Question: For some unknown reason, I now get this error when I try to publish my cloud service. (I'm shown as logged into visual studio, but the wizard seems to not recognise this - and step 1 of the wizard has a link to "re-enter credentials" - which gives this error too)

The service is a simple one: just a single web role.
I have tried everything I can think of, in this order:
- - - - <URL>
Any help / pointers would be very very welcome, I'm stumped - and I'm stuck with a cloud service that I can't publish to!!!
Here is my visual studio info:
'''
Microsoft Visual Studio Professional 2013
Version 12.0.31101.00 Update 4
Microsoft .NET Framework
Version 4.5.50938
Installed Version: Professional
LightSwitch for Visual Studio 2013 06177-<PHONE>
Microsoft LightSwitch for Visual Studio 2013
Team Explorer for Visual Studio 2013 06177-<PHONE>
Microsoft Team Explorer for Visual Studio 2013
Visual Basic 2013 06177-<PHONE>
Microsoft Visual Basic 2013
Visual C# 2013 06177-<PHONE>
Microsoft Visual C# 2013
Visual C++ 2013 06177-<PHONE>
Microsoft Visual C++ 2013
Visual F# 2013 06177-<PHONE>
Microsoft Visual F# 2013
Visual Studio 2013 Code Analysis Spell Checker 06177-<PHONE>
Microsoft®️ Visual Studio®️ 2013 Code Analysis Spell Checker
Portions of International CorrectSpell™️ spelling correction system ©️ 1993 by Lernout & Hauspie Speech Products N.V. All rights reserved.
The American Heritage®️ Dictionary of the English Language, Third Edition Copyright ©️ 1992 Houghton Mifflin Company. Electronic version licensed from Lernout & Hauspie Speech Products N.V. All rights reserved.
Application Insights Tools for Visual Studio Package 1.0
Application Insights Tools for Visual Studio
ASP.NET and Web Tools 12.4.60425.0
Microsoft Web Developer Tools contains the following components:
Support for creating and opening ASP.NET web projects
Browser Link: A communication channel between Visual Studio and browsers
Editor extensions for HTML, CSS, and JavaScript
Page Inspector: Inspection tool for ASP.NET web projects
Scaffolding: A framework for building and running code generators
Server Explorer extensions for Microsoft Azure Web Apps
Web publishing: Extensions for publishing ASP.NET web projects to hosting providers, on-premises servers, or Microsoft Azure
ASP.NET Web Frameworks and Tools 2012.2 4.1.21001.0
For additional information, visit http://go.microsoft.com/fwlink/?LinkID=309563
ASP.NET Web Frameworks and Tools 2013 5.2.21010.0
For additional information, visit http://www.asp.net/
Common Azure Tools 1.4
Provides common services for use by Azure Mobile Services and Microsoft Azure Tools.
Microsoft Azure HDInsight HQL Service 2.0.1000.0
Language service for Hive query
Microsoft Azure HDInsight Tools for Visual Studio 2.0.1000.0
An integrated development environment for HDInsight application development.
Microsoft Azure Mobile Services Tools 1.3
Microsoft Azure Mobile Services Tools
Microsoft Azure Tools 2.6
Microsoft Azure Tools for Microsoft Visual Studio 2013 - v2.6.30423.1601
NuGet Package Manager 2.8.50926.663
NuGet Package Manager in Visual Studio. For more information about NuGet, visit http://docs.nuget.org/.
Office Developer Tools for Visual Studio 2013 ENU 12.0.30626
Microsoft Office Developer Tools for Visual Studio 2013 ENU
PreEmptive Analytics Visualizer 1.2
Microsoft Visual Studio extension to visualize aggregated summaries from the PreEmptive Analytics product.
SQL Server Data Tools 12.0.41012.0
Microsoft SQL Server Data Tools
Windows Phone 8.1 SDK Integration 1.0
This package integrates the tools for the Windows Phone 8.1 SDK into the menus and controls of Visual Studio.
Workflow Manager Tools 1.0 1.0
This package contains the necessary Visual Studio integration components for Workflow Manager.
'''
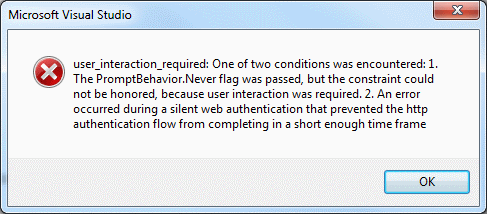
Answer: Ok, so by sheer chance (and after much frustration - most of a day wasted), I clicked into the "Manage" dialog for the subscription (the blue item here:)

This had a link for me to sign out, then when I signed back in again all was ok... strange, because the "re-enter your credentials" link on the main dialog didn't resolve thing... oh well - posted here in case some other poor sod has the same problem: hope it saves you some time!